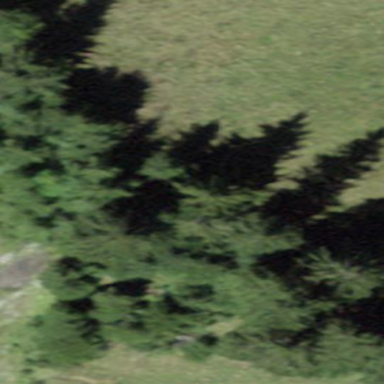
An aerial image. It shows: Forest area.